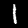
Digit: 1